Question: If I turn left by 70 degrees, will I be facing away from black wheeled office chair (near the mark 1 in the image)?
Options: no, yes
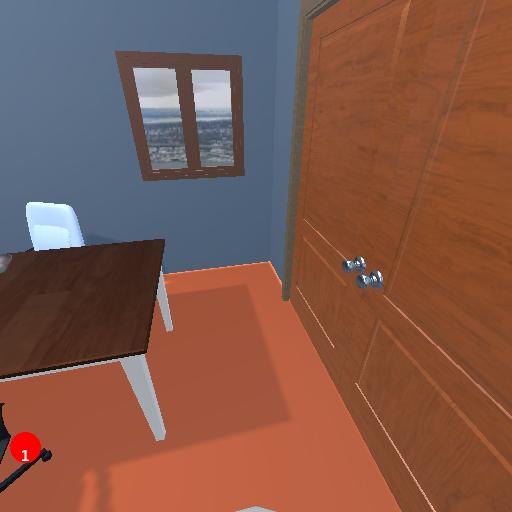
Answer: no